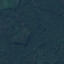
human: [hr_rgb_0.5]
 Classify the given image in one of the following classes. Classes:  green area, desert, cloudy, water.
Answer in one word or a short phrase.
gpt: green area